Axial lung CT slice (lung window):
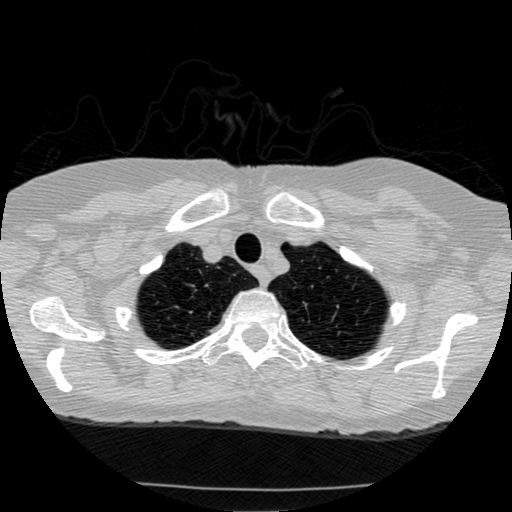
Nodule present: no